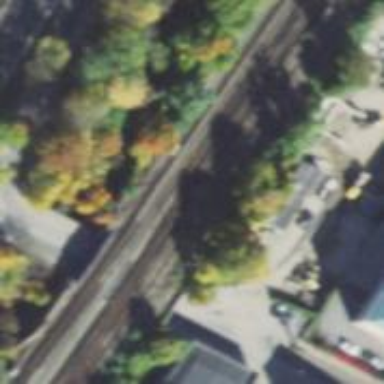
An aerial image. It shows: Railway bridge with electrified rail tracks.